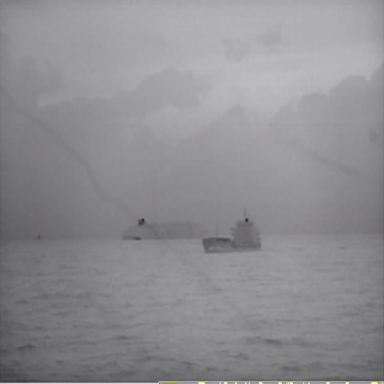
There is a liner in the infrared image.